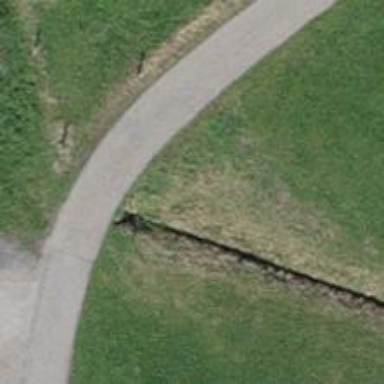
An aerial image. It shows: Ditch serving as waterway.